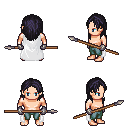
a pixel art fantasy rpg character, male body template, human, light skin, white cape, teal pants, raven long hairstyle, metal gloves, spear, four views (front, back, left, right), 2x2 character sprite sheet, small pixel art, hard edges, no anti-aliasing